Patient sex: M
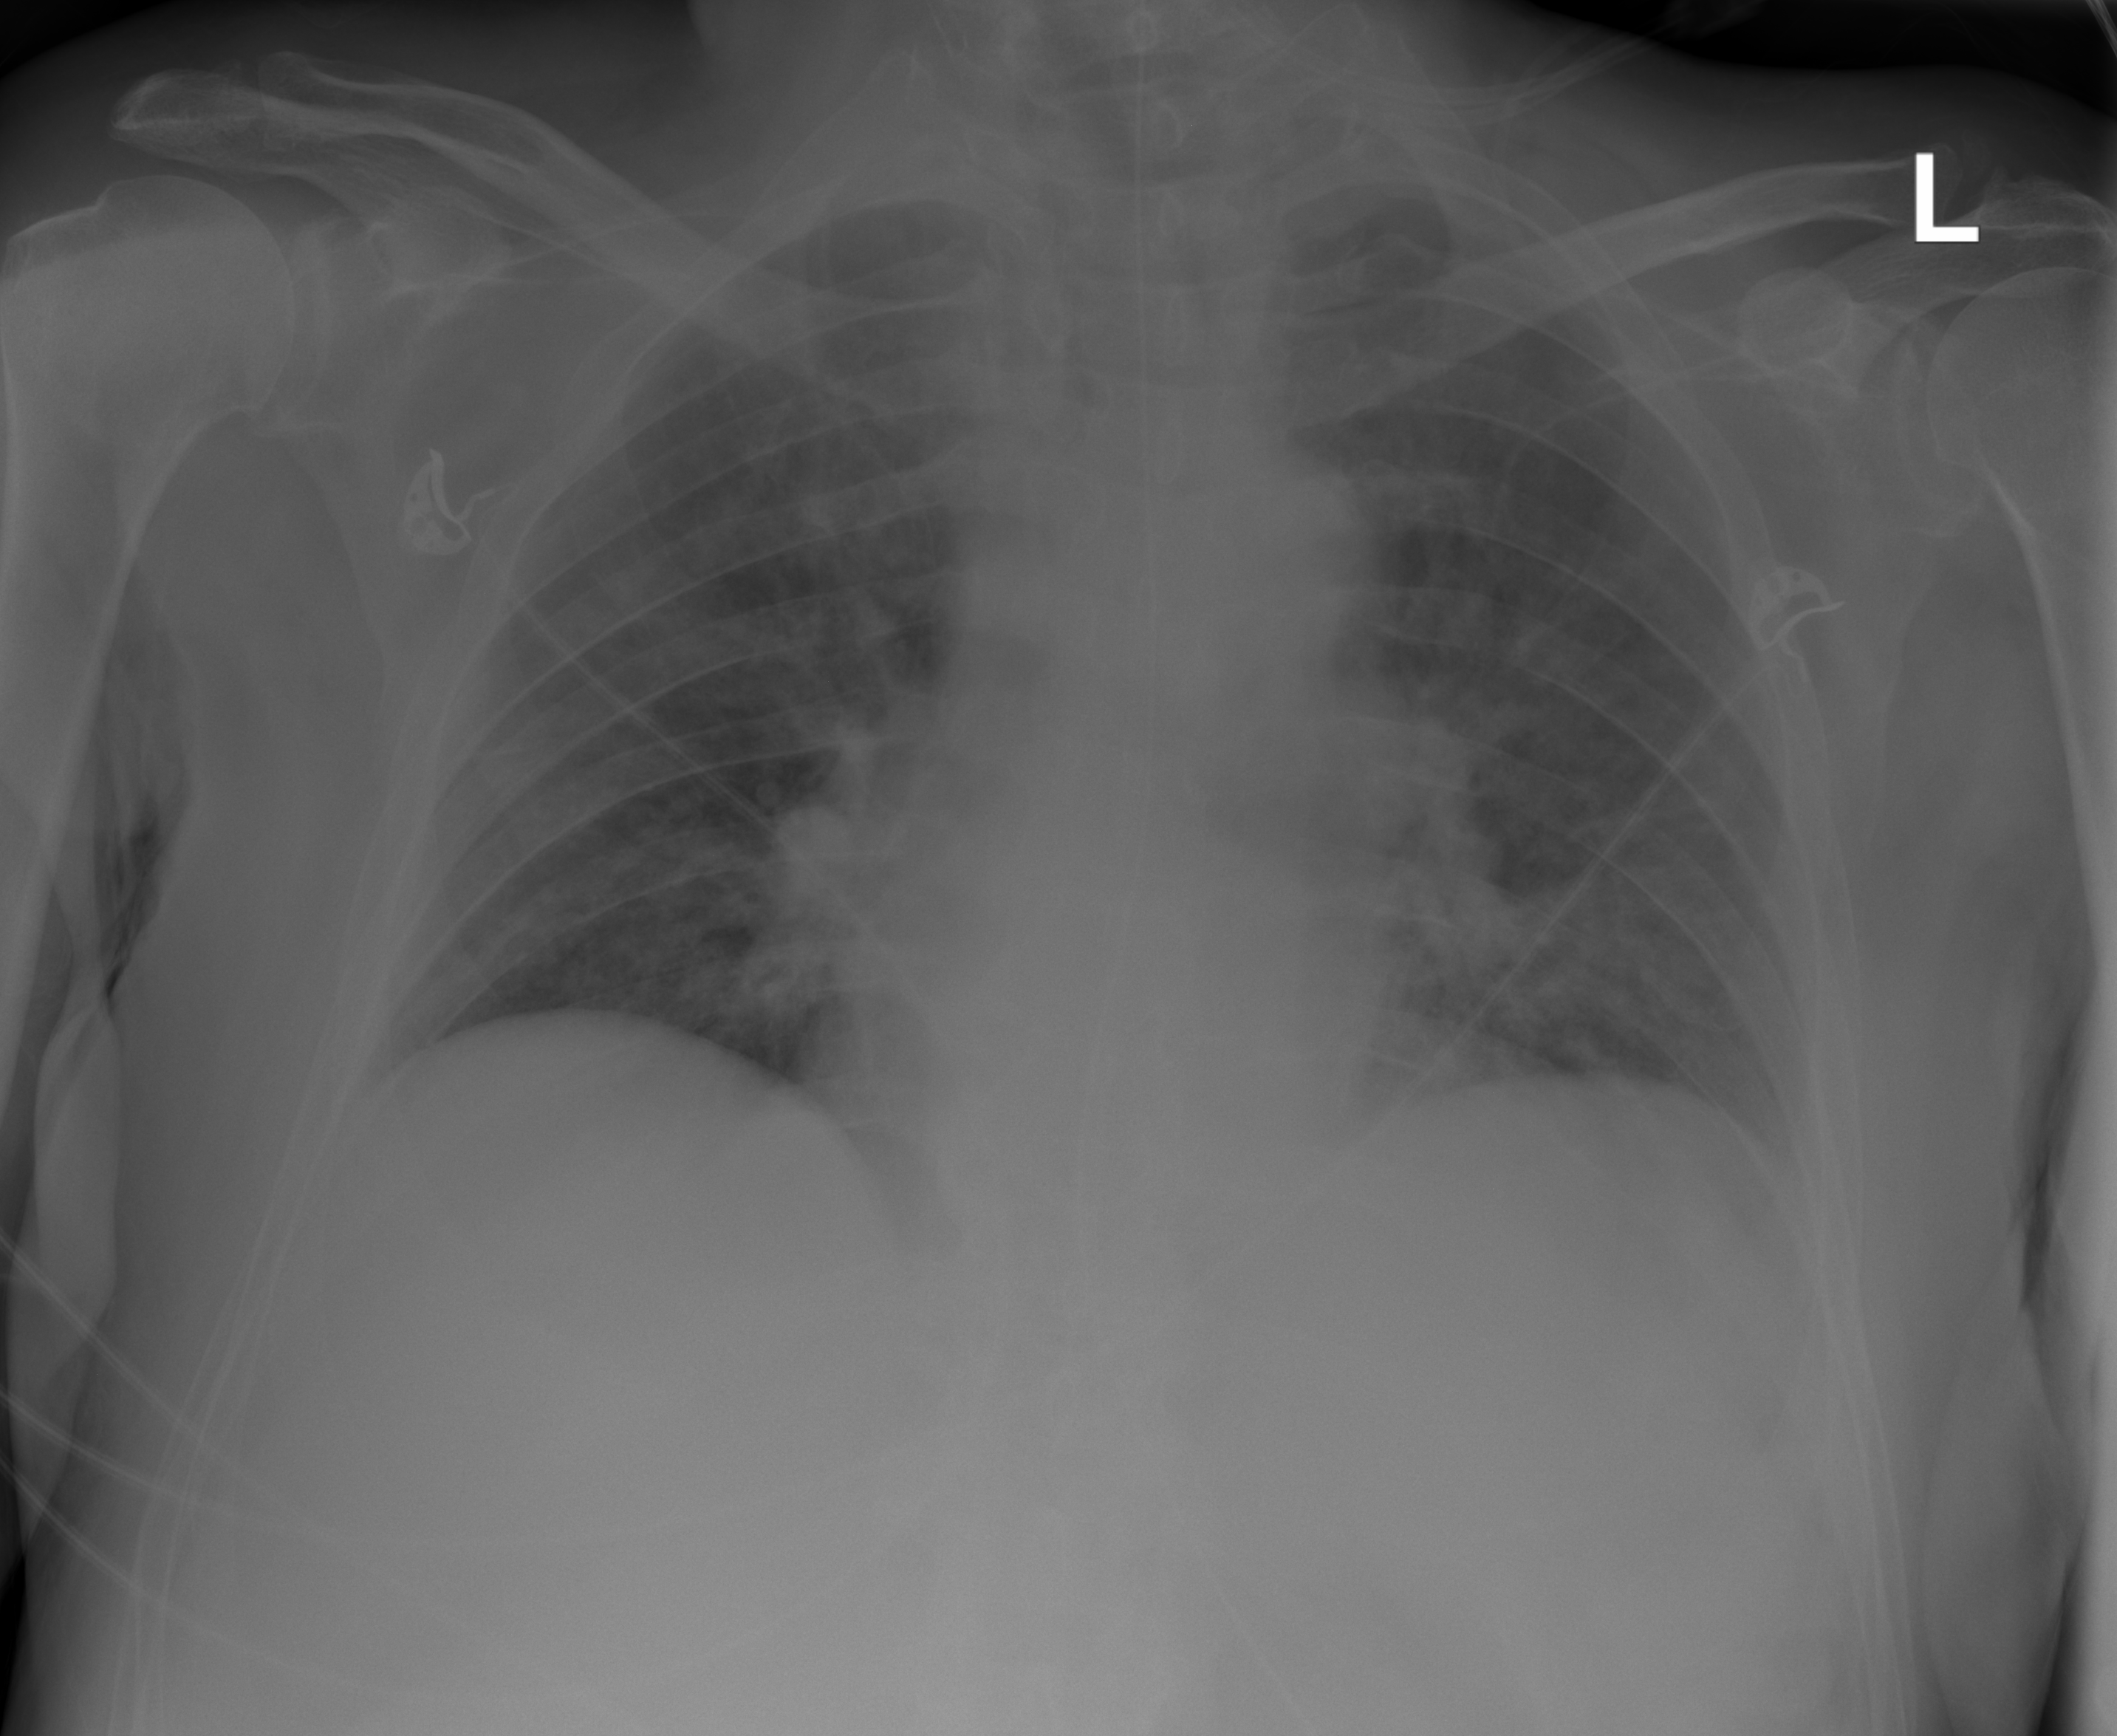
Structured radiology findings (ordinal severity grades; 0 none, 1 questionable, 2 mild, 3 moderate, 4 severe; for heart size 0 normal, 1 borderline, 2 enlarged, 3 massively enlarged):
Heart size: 0
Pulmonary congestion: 1
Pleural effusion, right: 0
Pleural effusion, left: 0
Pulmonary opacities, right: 0
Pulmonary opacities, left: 0
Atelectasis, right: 0
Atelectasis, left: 0